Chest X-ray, PA view. Patient: 50 years old, sex F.
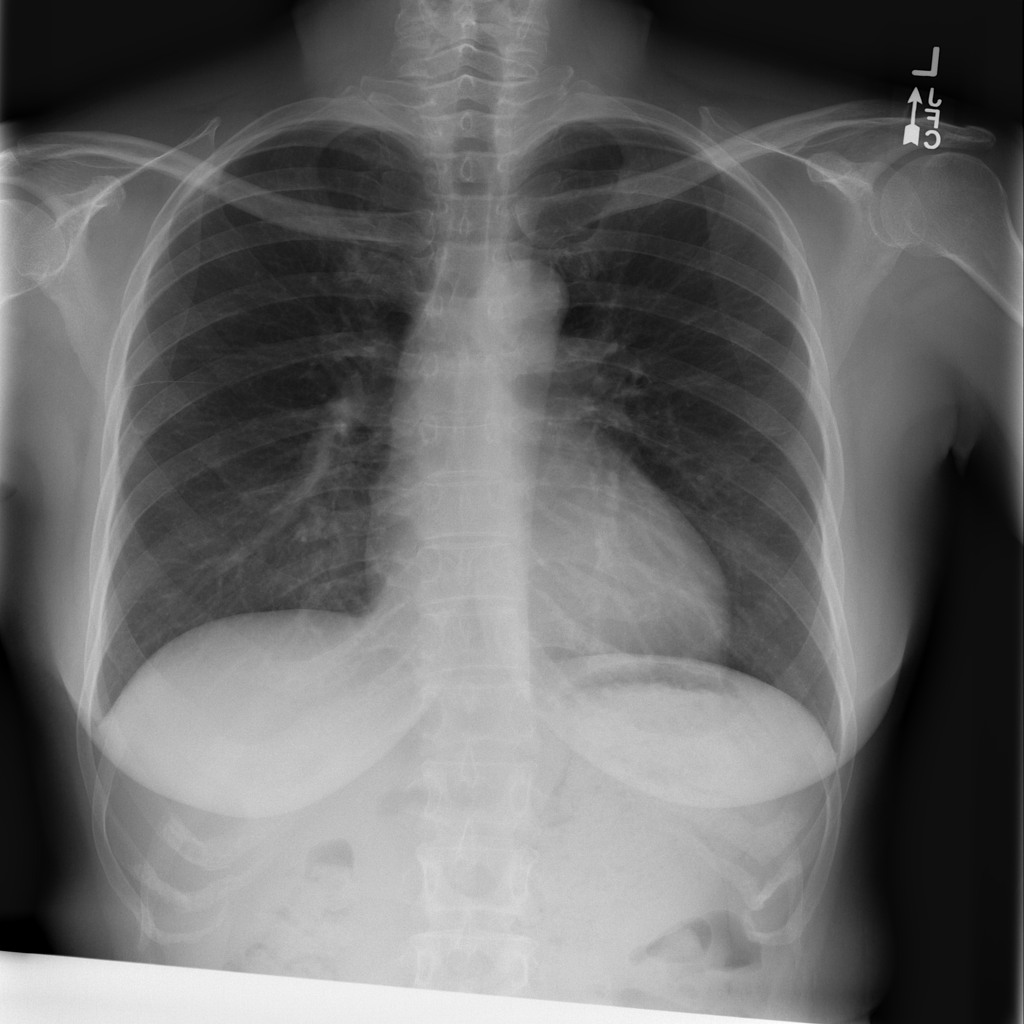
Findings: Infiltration